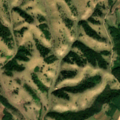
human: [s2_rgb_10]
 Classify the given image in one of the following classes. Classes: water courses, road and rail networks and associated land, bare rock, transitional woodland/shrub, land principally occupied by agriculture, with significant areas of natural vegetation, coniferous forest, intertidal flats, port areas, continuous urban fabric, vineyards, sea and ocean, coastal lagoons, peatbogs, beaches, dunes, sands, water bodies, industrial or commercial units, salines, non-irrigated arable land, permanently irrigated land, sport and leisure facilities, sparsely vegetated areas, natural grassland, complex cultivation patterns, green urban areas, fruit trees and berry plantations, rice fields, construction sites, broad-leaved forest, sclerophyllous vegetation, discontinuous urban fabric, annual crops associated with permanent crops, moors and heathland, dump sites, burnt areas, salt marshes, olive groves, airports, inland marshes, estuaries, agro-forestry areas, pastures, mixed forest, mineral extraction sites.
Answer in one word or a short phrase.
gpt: non-irrigated arable land, broad-leaved forest, natural grassland, transitional woodland/shrub